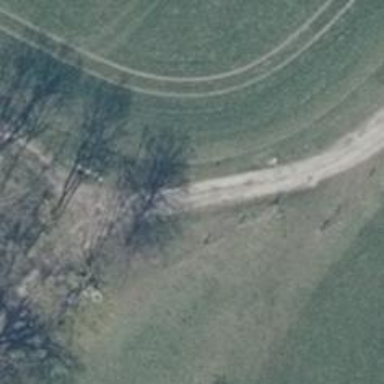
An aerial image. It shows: Sandy driveway used as service road.